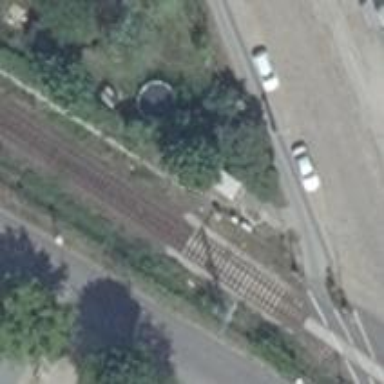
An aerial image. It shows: Railway signal.